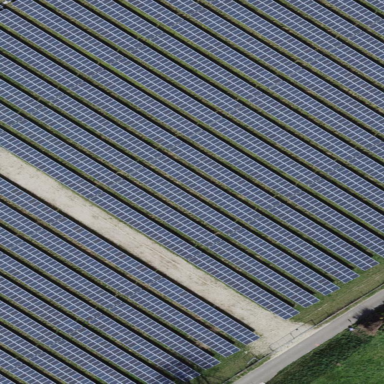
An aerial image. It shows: Solar photovoltaic panel generator.